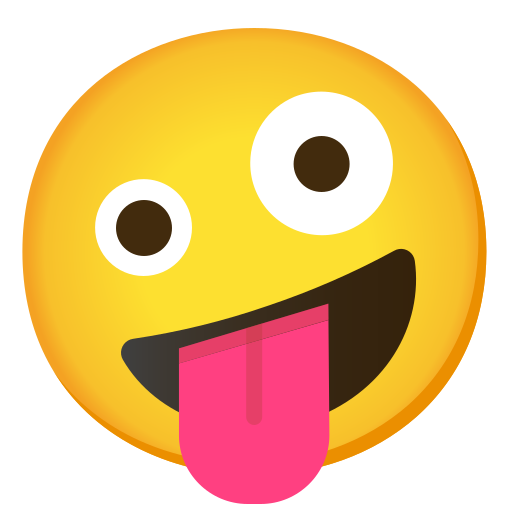
Emoji: 🤪